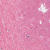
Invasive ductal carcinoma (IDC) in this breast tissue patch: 0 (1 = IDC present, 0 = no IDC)